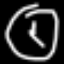
Label: clock